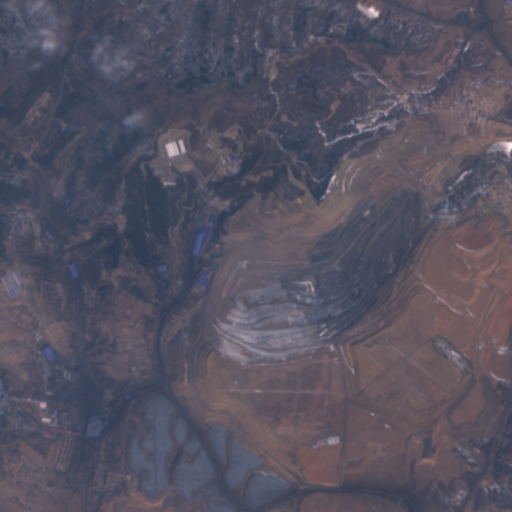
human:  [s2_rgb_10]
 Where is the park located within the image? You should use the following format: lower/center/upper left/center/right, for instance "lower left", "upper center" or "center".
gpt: The park is located in the upper right of the image.
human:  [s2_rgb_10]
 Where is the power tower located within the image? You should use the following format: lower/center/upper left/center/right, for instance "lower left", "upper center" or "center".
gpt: There is no power tower in the image.